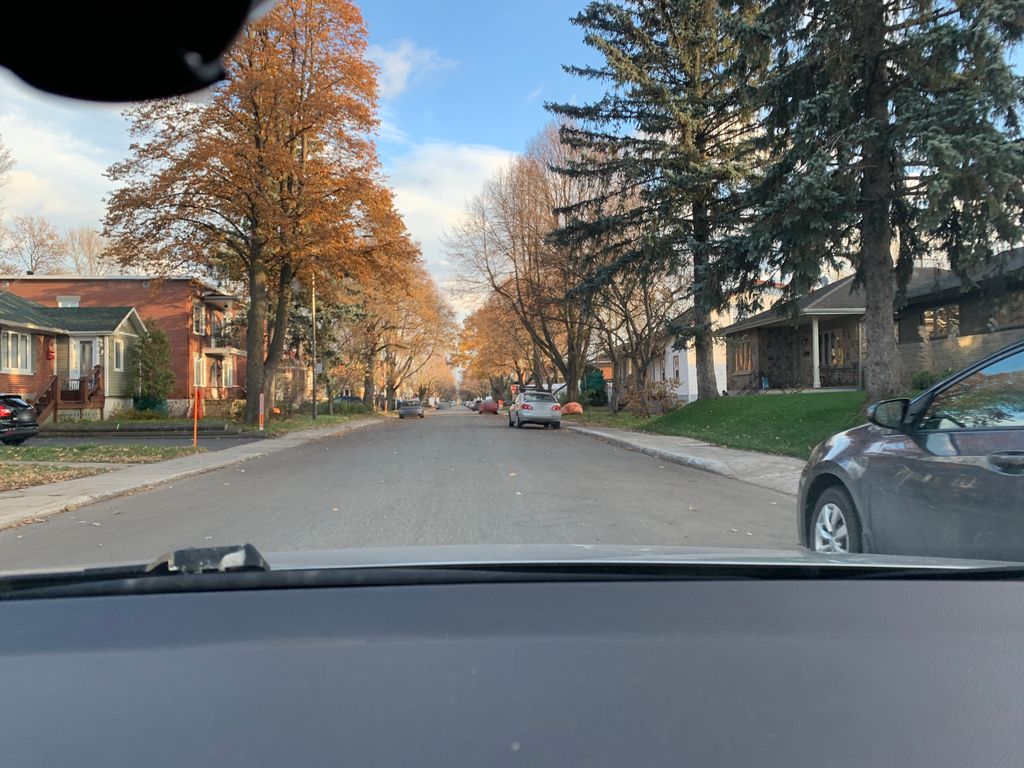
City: quebec_city